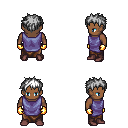
a pixel art fantasy rpg character, male body template, human, dark skin, chain tabard jacket, robe skirt, white bedhead hairstyle, gold gloves, maroon shoes, four views (front, back, left, right), 2x2 character sprite sheet, small pixel art, hard edges, no anti-aliasing